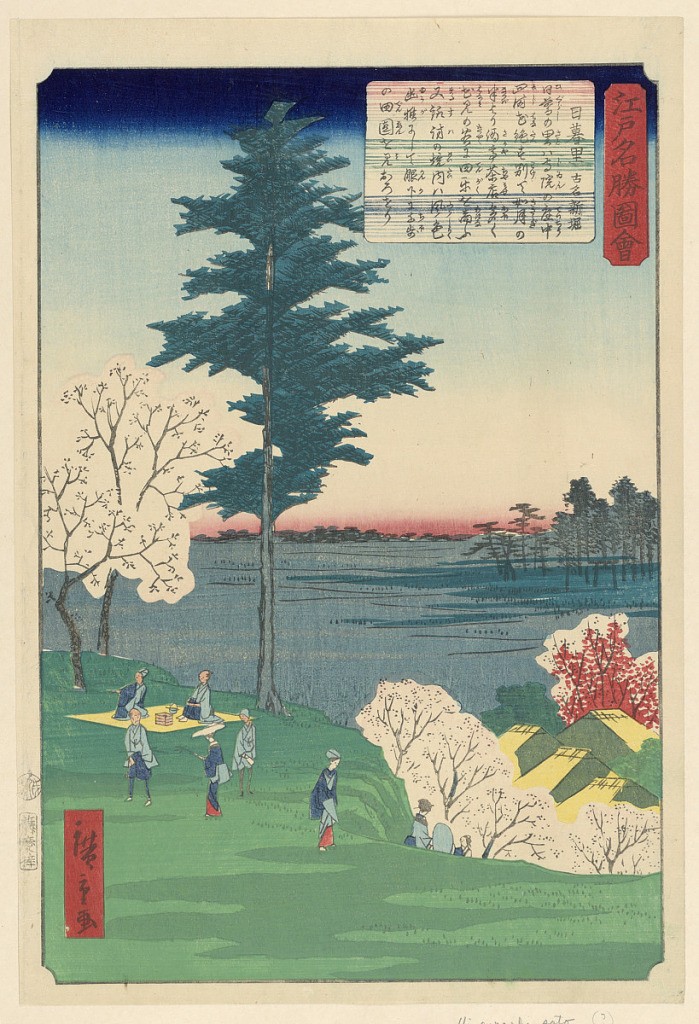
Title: Cherry Blossom Viewing
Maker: Ando Hiroshige, Japanese, 1797–1858
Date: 1797-1858
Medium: Woodblock print in colored ink on paper
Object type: Print
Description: A springtime print shows brilliant cherry blossoms and various people enjoying nature. Some elders sit on a yellow blanket, others taking a stroll. A tall pine tree divides the landscape vertically as everything else shrinks in comparison.